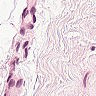
Metastatic tissue present: no